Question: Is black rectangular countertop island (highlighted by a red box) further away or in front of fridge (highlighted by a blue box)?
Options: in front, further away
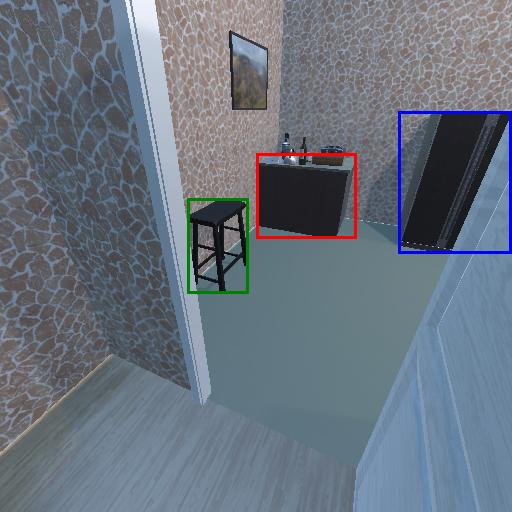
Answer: in front